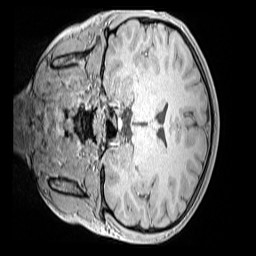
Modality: MP2RAGE
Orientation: coronal
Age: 12
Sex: female
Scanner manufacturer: siemens
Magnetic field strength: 3 T
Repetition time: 4 s
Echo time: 0.00299 s